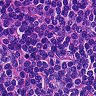
Metastatic tissue present: no